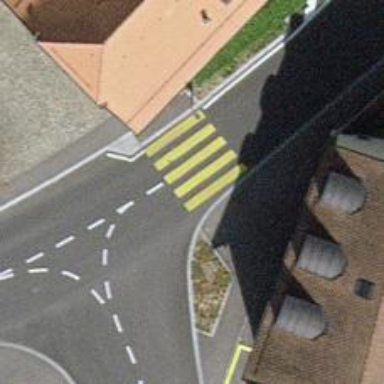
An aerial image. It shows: Uncontrolled road crossing.